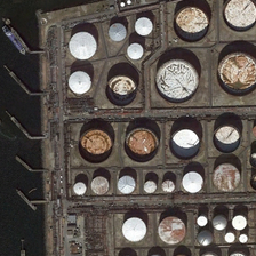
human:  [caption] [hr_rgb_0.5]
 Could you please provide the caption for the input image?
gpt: Many tanks come in different sizes and colors.

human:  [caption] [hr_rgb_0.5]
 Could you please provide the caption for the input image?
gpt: Many containers are of different sizes and colors.

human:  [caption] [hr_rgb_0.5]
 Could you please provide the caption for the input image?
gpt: Many tanks vary in size and color.

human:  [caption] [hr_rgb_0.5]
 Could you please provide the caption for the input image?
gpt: Many tanks are of different sizes and colors.

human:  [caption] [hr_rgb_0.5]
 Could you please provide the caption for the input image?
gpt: Many containers come in different sizes and colors.